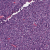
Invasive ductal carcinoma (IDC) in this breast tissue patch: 1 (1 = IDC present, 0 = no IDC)